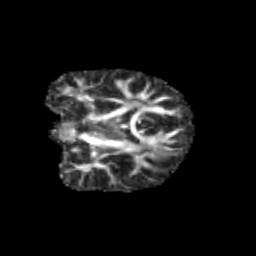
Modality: FA
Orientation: coronal
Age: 10
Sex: female
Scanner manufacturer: siemens
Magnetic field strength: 3 T
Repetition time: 3.8 s
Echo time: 0.07 s